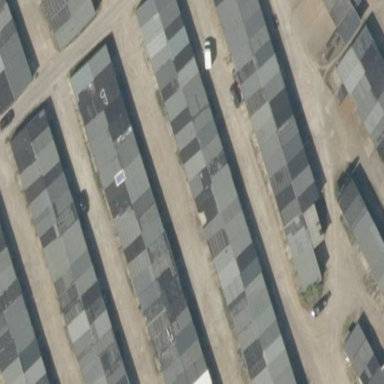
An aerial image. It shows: Group of garages.